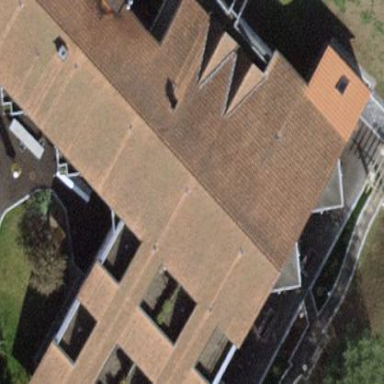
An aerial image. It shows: Nursing home building.